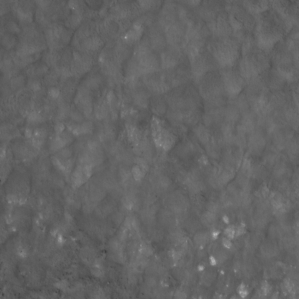
Label: non_frost